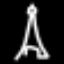
Label: The Eiffel Tower